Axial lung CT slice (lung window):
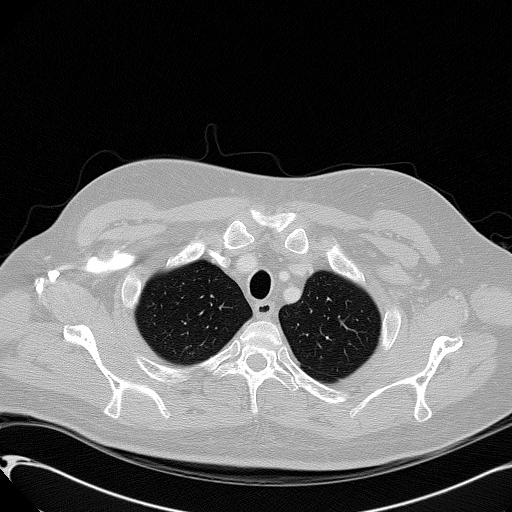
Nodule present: no